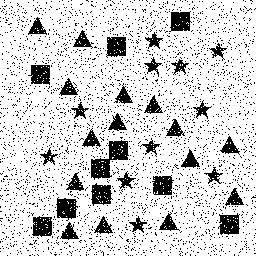
Squares: 10
Triangles: 15
Stars: 11
Total shapes: 36